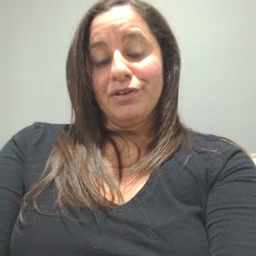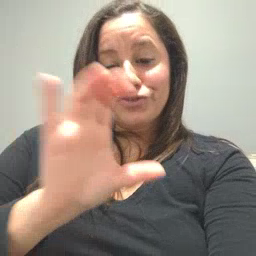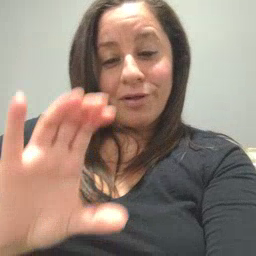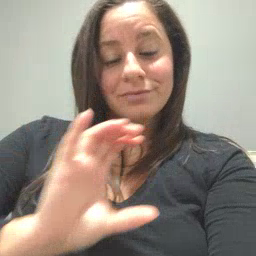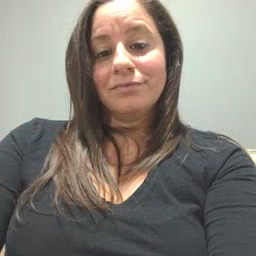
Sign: chocolate